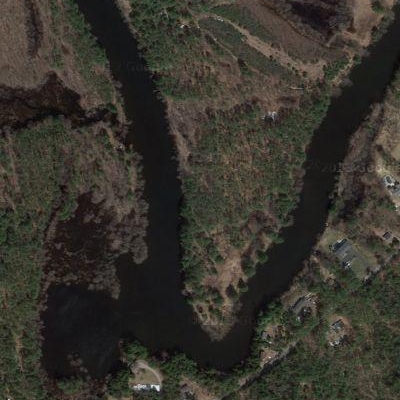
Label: RiverLake